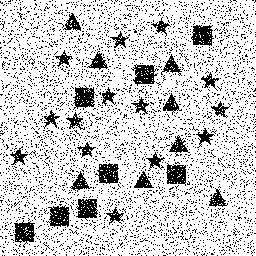
Squares: 8
Triangles: 8
Stars: 14
Total shapes: 30